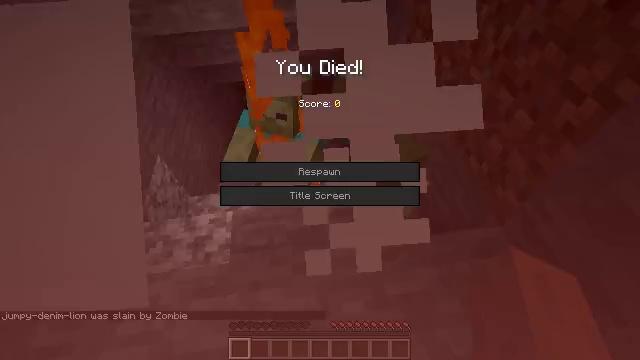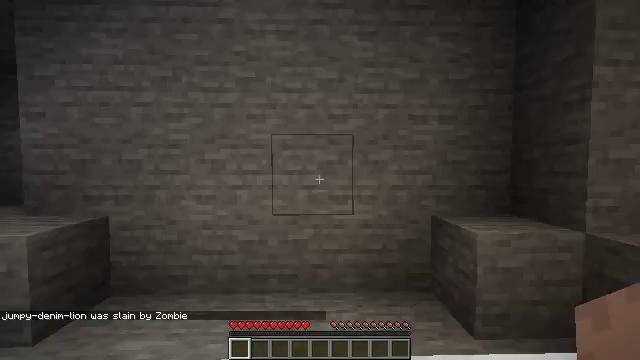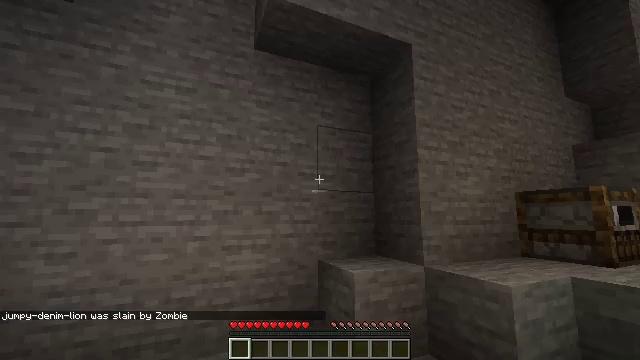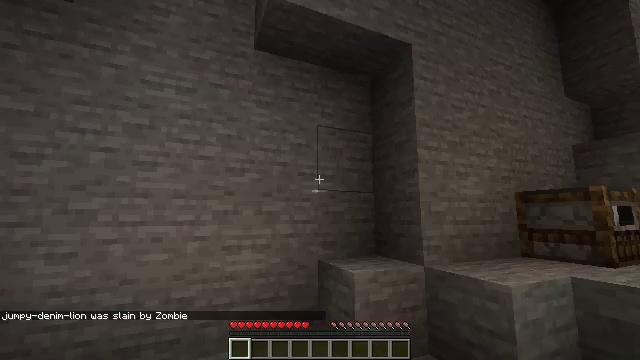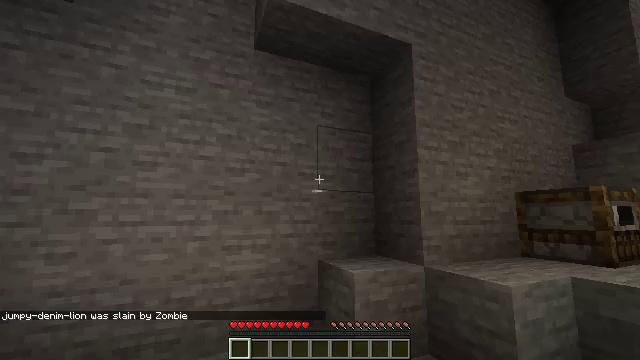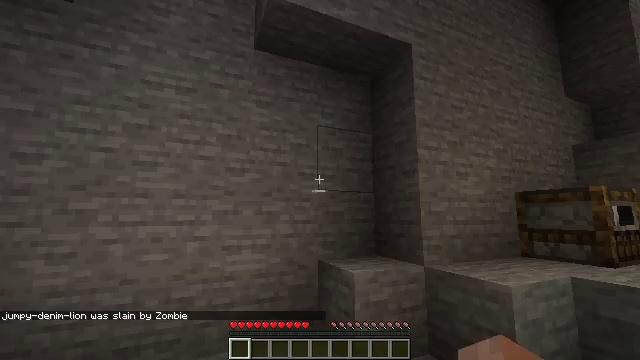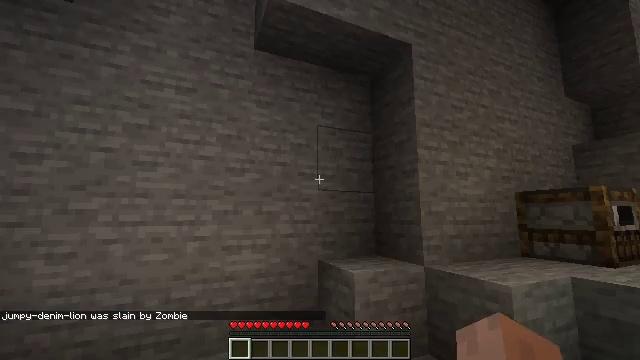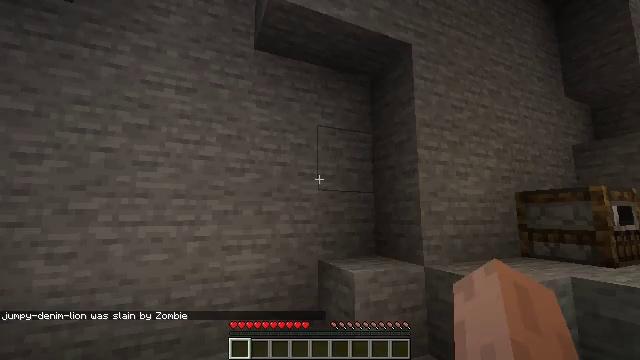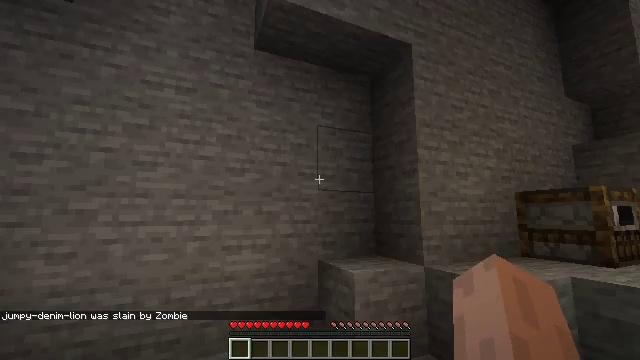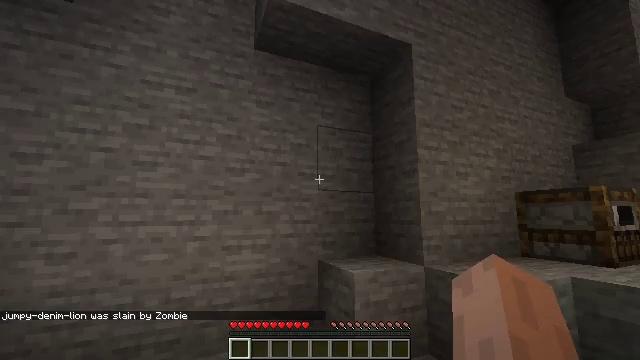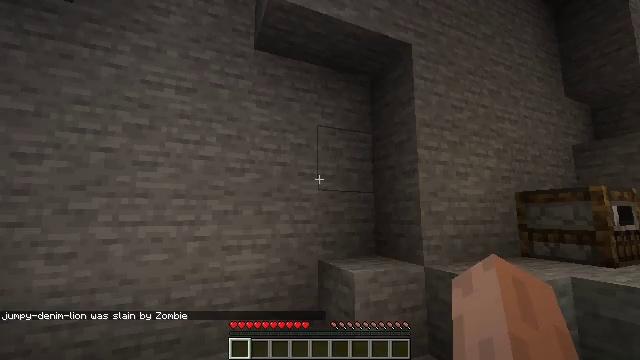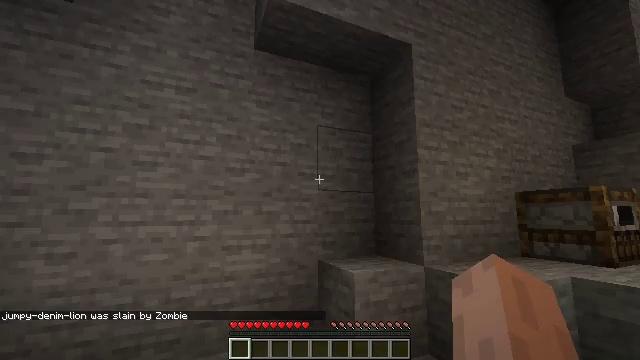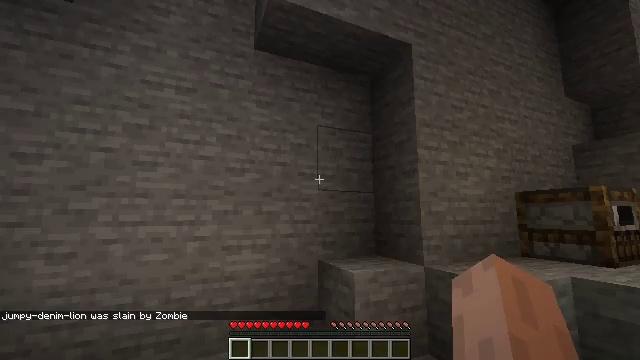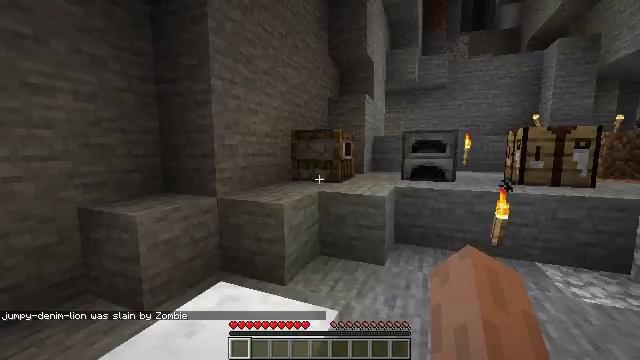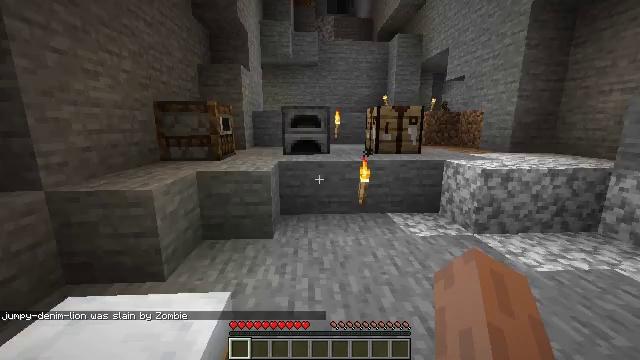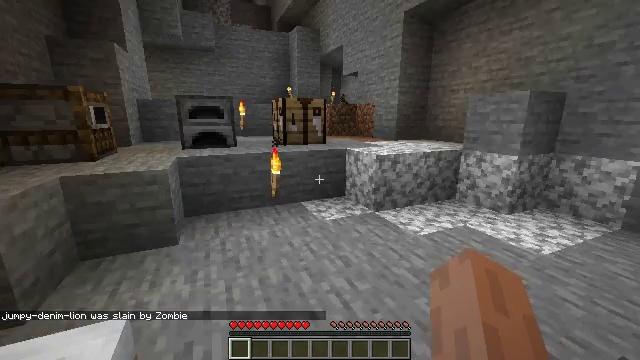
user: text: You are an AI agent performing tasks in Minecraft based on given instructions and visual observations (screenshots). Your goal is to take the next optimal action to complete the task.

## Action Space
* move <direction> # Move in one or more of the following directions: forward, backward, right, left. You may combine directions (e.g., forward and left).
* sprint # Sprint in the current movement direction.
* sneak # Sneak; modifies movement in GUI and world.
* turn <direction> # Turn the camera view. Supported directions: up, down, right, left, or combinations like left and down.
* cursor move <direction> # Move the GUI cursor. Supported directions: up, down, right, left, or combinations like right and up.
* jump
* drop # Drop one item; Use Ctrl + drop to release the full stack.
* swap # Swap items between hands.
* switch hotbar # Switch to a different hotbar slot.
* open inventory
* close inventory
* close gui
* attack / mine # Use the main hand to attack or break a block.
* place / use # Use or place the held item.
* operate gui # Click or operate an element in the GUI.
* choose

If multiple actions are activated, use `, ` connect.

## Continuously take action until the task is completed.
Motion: motion action
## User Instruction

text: Collect the oak planks from the structure.
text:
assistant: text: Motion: move back and move left, turn right and down, attack / mine, jump
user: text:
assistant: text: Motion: turn right and up
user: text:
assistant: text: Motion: no_op
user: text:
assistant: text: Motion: no_op
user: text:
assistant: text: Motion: no_op
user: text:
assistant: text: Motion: no_op
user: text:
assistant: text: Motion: no_op
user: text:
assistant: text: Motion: no_op
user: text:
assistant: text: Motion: no_op
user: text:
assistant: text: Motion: no_op
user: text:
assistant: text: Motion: no_op
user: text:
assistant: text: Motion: no_op
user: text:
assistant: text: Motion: turn right and down
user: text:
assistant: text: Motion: turn right and down
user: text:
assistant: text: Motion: turn right and down
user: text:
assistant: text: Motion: no_op
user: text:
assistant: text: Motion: no_op
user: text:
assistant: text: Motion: no_op
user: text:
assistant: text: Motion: turn right and up
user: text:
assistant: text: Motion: turn left and up
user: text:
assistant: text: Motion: turn up
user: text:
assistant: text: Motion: no_op
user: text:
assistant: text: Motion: no_op
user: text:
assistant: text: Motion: no_op
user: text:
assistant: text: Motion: no_op
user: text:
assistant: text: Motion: no_op
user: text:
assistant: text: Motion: no_op
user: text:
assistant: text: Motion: no_op
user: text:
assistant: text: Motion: no_op
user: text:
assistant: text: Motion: move forward, turn right and down